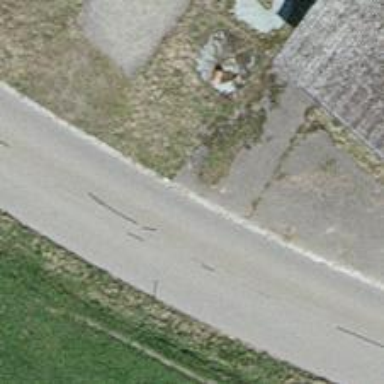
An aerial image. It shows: Tertiary road with asphalt surface.